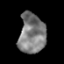
Tissue: prostate
Cell type: Others
Senescence score: 0.2793
Nuclear area (px): 1037
Mean DAPI intensity: 124.194